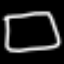
Label: square